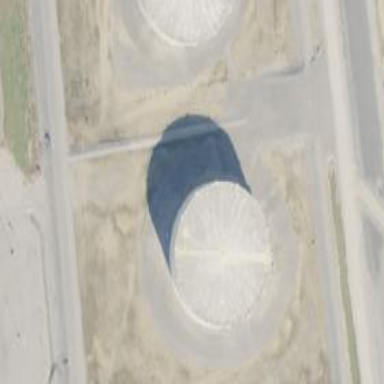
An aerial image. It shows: Storage tank that is man-made.